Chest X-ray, PA view. Patient: 56 years old, sex F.
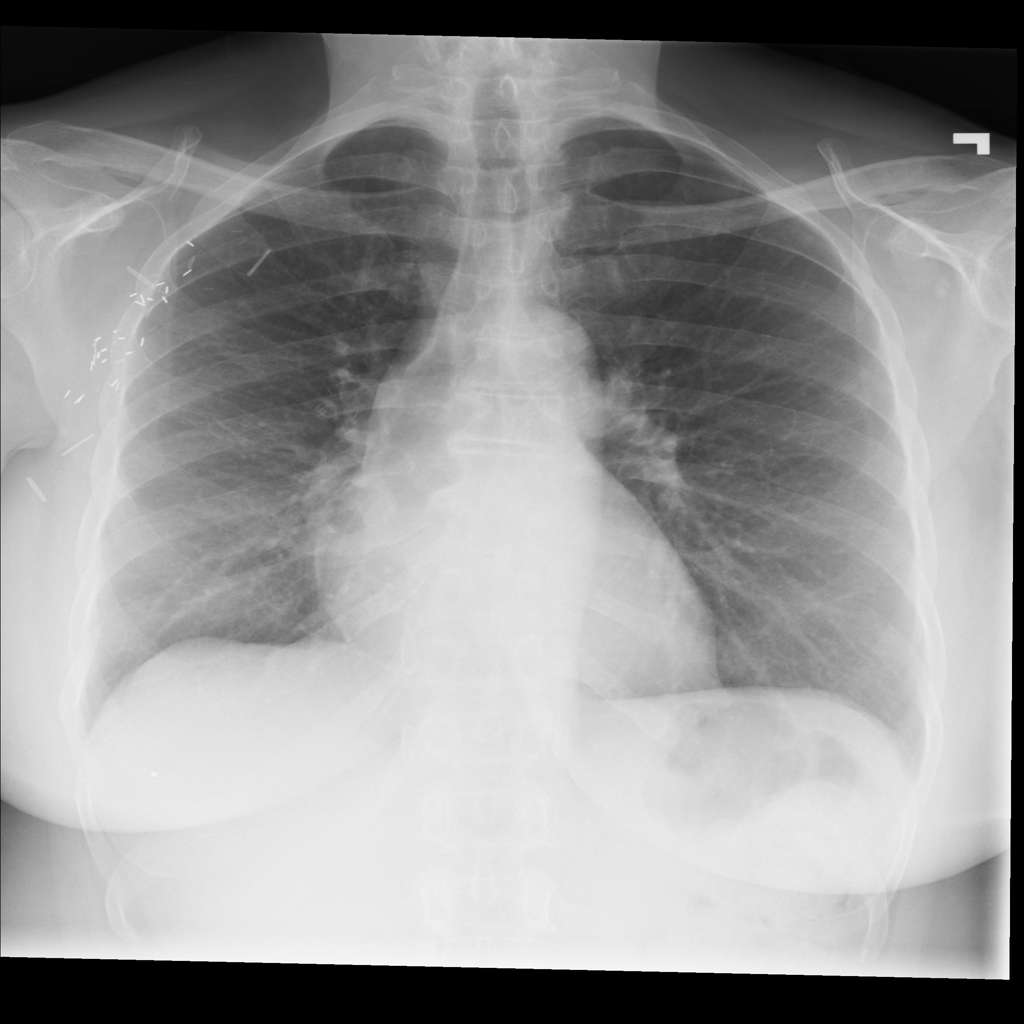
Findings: No Finding